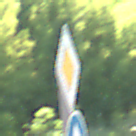
Verkehrszeichen: Vorfahrtsstrasse
Zusatzzeichen unten: VorgeschriebeneFahrtrichtungGeradeaus
Umgebung: Outdoor, Nature
Tageszeit: MorningAfternoon
Wetter: Clear
Licht: Natural
Jahreszeit: NotSpecified
Kontrast: HighContrast